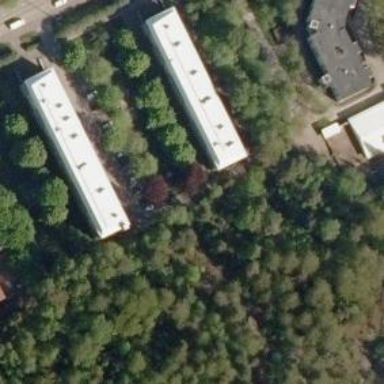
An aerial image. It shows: Saltbox-roofed apartment building.